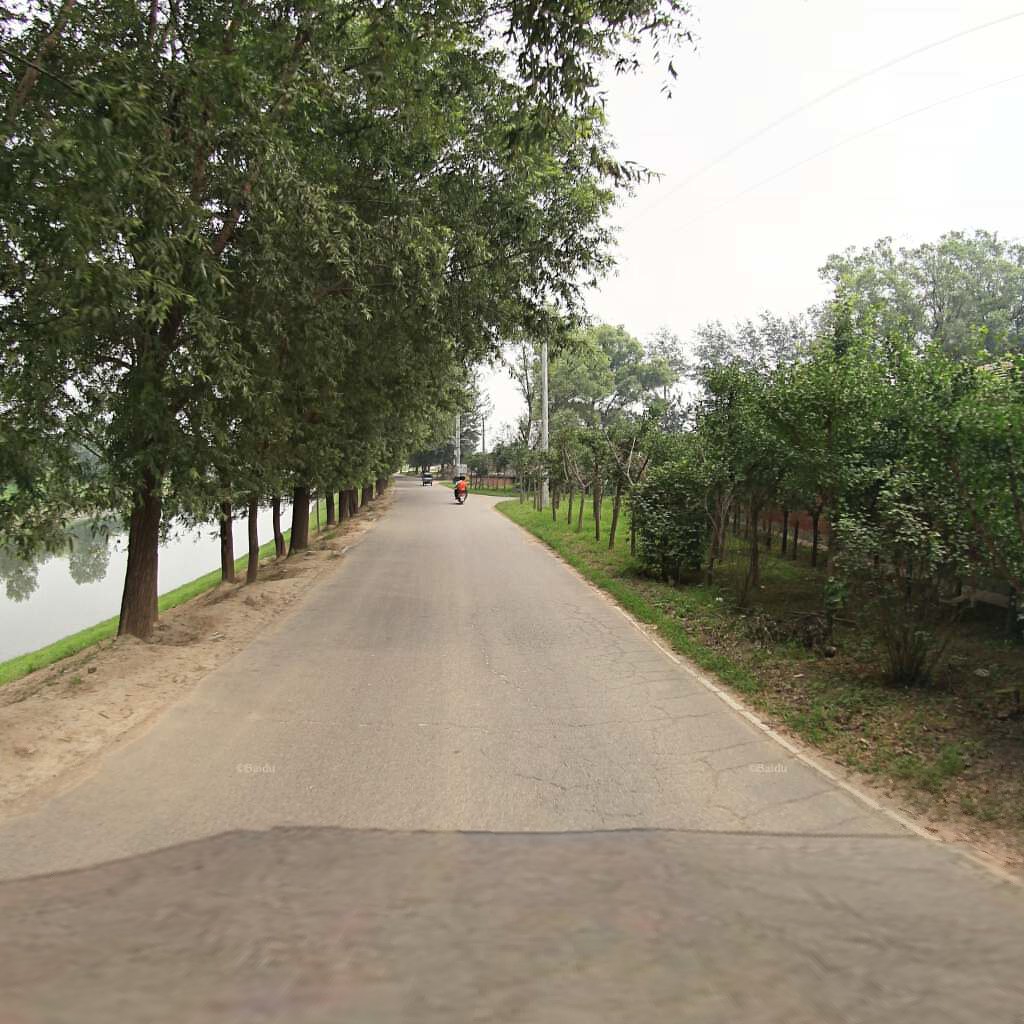
Region: Chaoyang
Road damage annotations: alligator crack, transverse crack